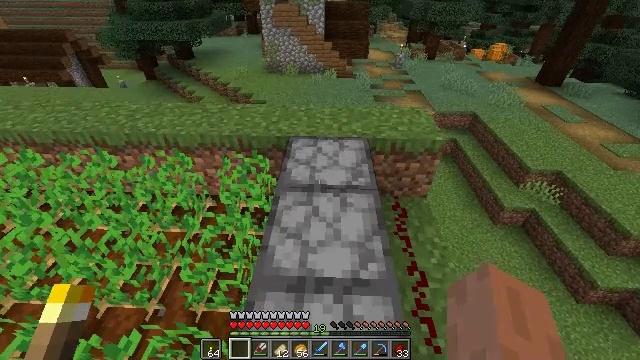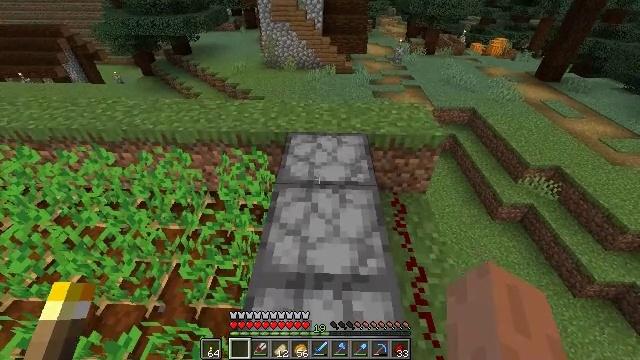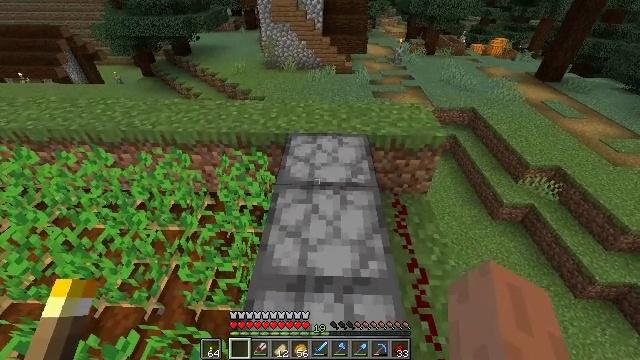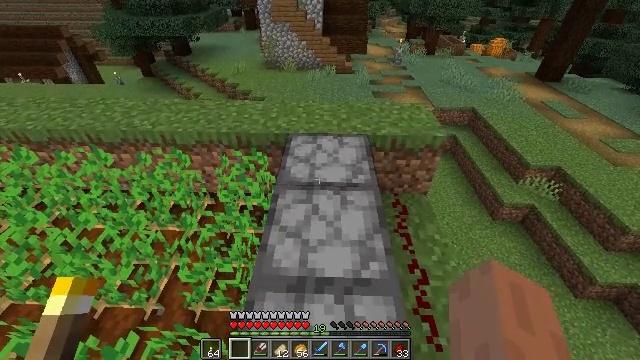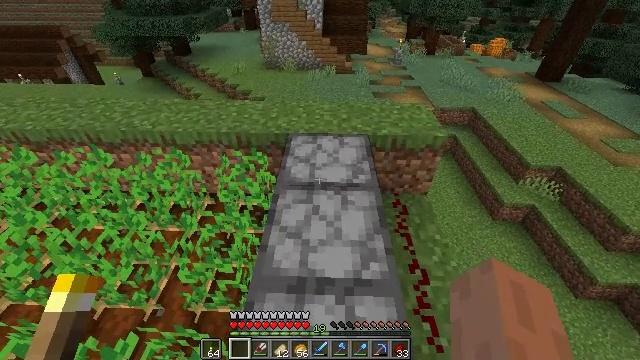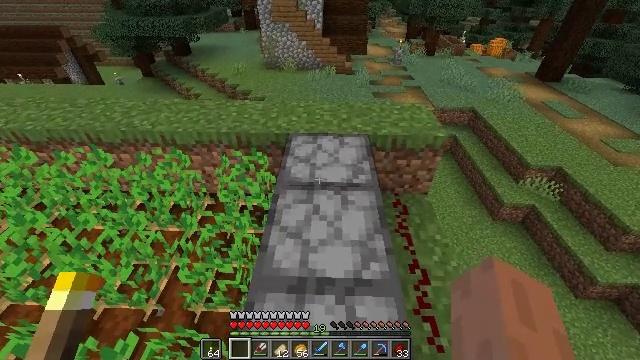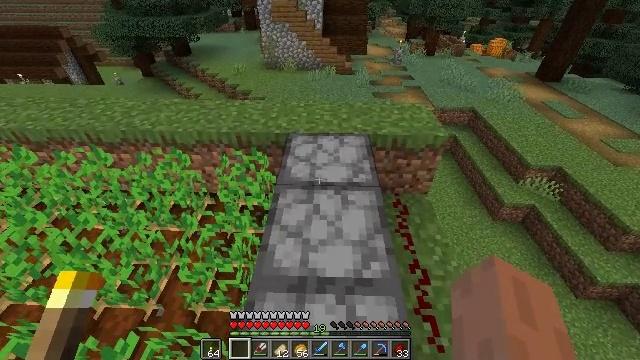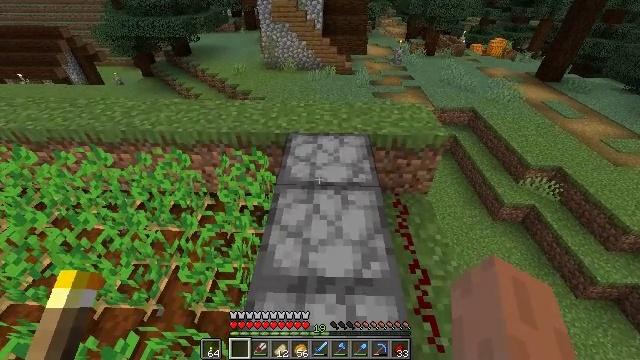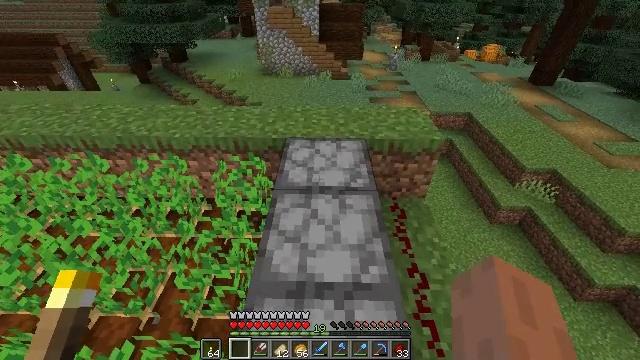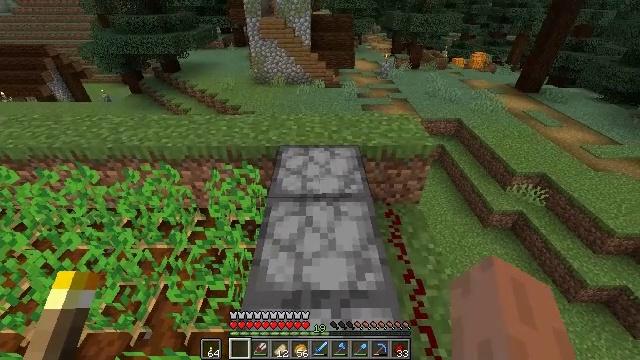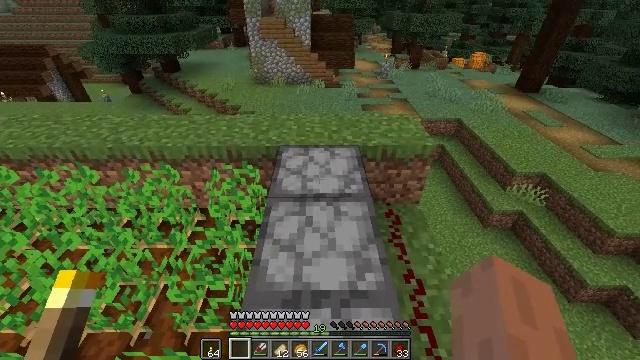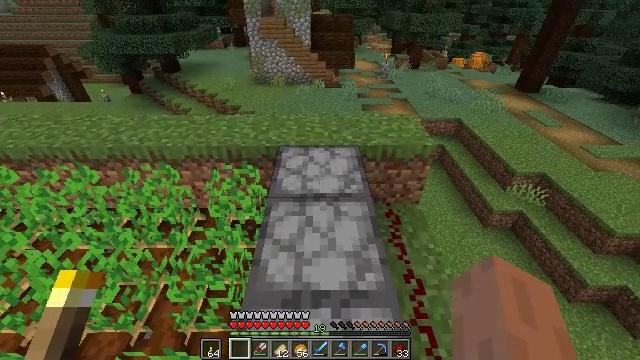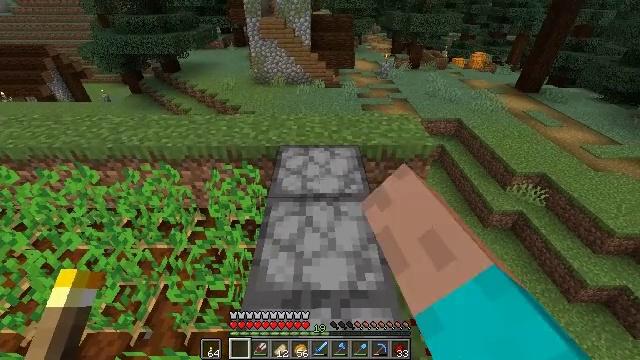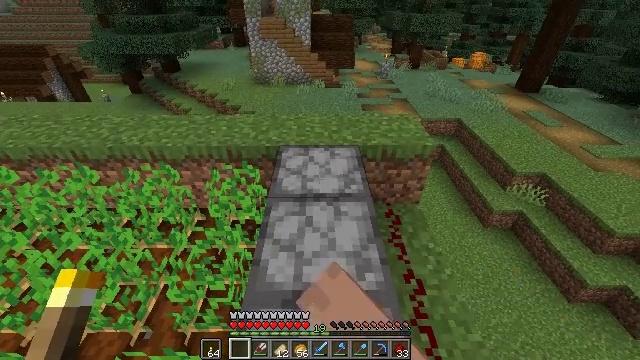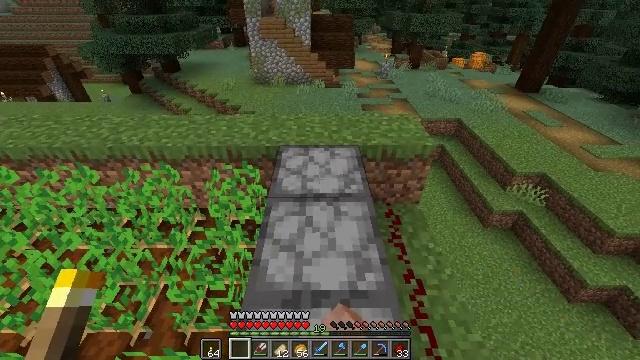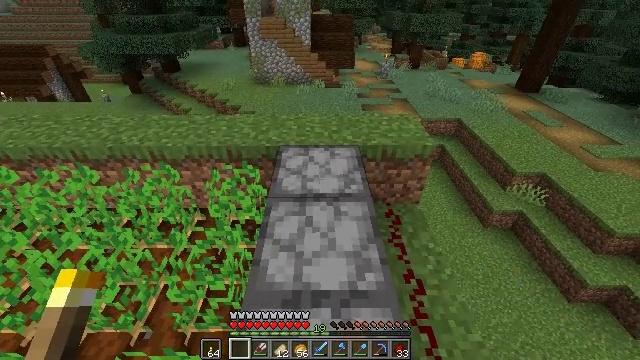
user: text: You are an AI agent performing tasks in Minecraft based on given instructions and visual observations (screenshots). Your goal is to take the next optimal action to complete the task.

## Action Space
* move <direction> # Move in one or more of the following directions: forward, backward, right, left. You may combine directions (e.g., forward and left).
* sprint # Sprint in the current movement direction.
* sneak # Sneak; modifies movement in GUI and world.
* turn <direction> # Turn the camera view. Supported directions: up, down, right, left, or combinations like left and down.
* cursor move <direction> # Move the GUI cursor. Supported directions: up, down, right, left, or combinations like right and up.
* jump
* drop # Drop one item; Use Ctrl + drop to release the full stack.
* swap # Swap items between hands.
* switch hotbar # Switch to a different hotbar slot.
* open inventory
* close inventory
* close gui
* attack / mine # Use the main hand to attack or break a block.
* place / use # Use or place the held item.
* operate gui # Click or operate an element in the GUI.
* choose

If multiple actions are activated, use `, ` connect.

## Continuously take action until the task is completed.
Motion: motion action
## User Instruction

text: Mine the repeater.
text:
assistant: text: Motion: no_op
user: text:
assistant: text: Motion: no_op
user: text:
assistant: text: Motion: no_op
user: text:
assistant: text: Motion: no_op
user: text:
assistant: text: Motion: no_op
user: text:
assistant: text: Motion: no_op
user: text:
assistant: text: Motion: no_op
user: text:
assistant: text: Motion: turn up
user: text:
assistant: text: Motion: turn right and up
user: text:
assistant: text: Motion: no_op
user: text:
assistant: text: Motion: use / place
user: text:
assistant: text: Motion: use / place
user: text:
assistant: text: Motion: use / place
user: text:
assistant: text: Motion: no_op
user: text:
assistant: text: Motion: no_op
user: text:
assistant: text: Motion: cursor move right
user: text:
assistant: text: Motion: cursor move right
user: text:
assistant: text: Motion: cursor move right and down
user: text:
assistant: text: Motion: cursor move right
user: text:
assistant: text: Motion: no_op
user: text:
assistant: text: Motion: no_op
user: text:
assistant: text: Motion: no_op
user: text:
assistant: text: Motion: sneak
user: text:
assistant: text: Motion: sneak
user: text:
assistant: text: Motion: sneak, cursor move down
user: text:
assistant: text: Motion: sneak
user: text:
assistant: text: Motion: sneak
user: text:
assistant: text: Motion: sneak
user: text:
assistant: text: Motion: sneak
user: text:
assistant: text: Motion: sneak, operate gui